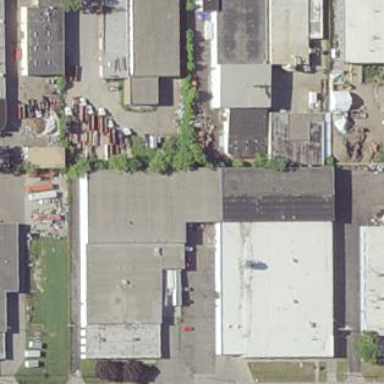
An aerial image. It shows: Industrial area.